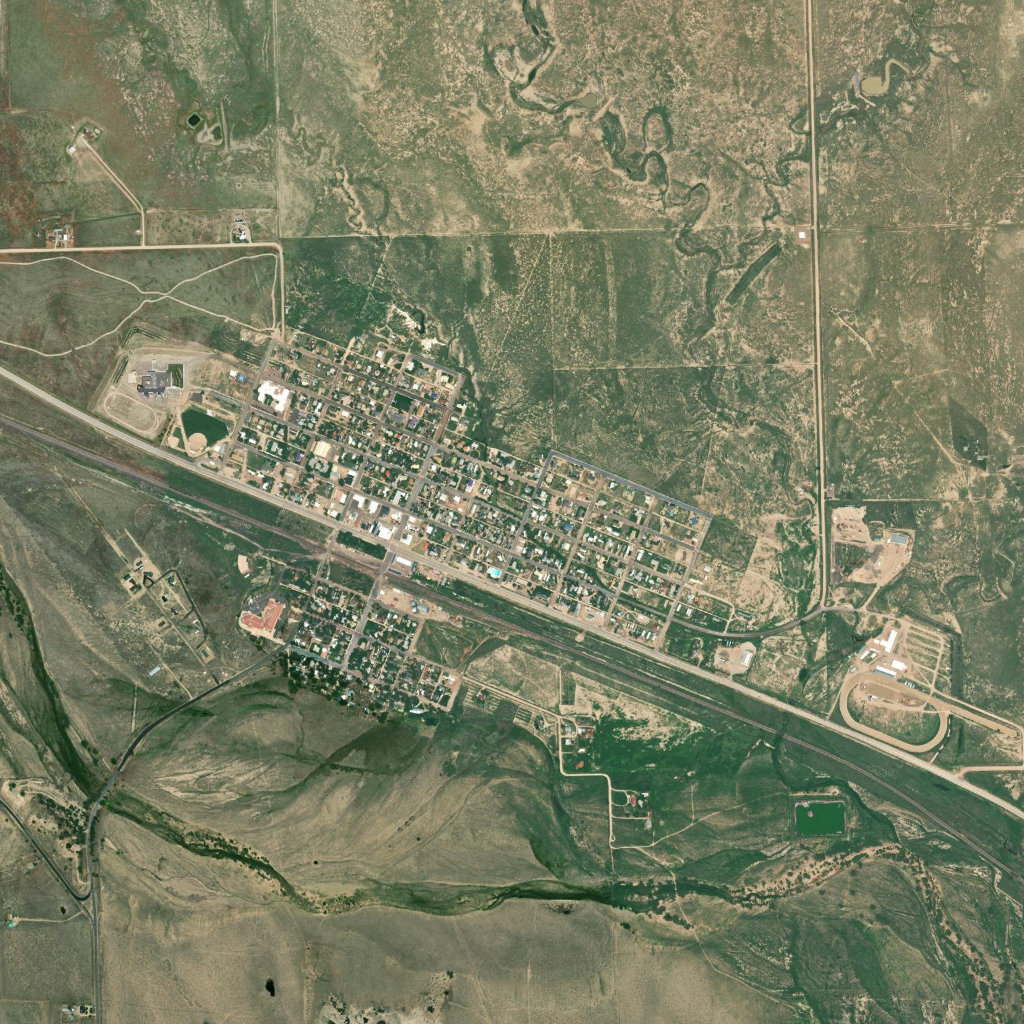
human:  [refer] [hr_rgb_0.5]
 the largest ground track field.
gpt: <box>[[81, 65, 92, 73, 0]]</box>

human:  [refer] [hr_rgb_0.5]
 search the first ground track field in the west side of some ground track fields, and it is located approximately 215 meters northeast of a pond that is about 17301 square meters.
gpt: <box>[[81, 65, 92, 73, 0]]</box>